Question: The situation like the picture:

and my html to load flash is:
'''
<object classid="clsid:D27CDB6E-AE6D-11cf-96B8-444553540000" width="150" height="150" id="Test">
<param name="movie" value="Test.swf" />
<param name="quality" value="high" />
<param name="bgcolor" value="#ffffff" />
<param name="allowScriptAccess" value="sameDomain" />
<param name="allowFullScreen" value="true" />
<embed src="Test.swf" quality="high" bgcolor="#ffffff"
width="150" height="150" name="Test"
quality="high" allowScriptAccess="sameDomain" allowFullScreen="true"
type="application/x-shockwave-flash"
pluginspage="http://www.adobe.com/go/getflashplayer"
FlashVars="test=123">
</embed>
</object>
'''
I meet the problem first time, can anyone tell me what exactly cause it?
Is the code(such as in actionscript) side or the html tag missing?
My flash player is 11.0.0 above, and when I try other code( other project), it works fine and can right click with settings.
The project can works but I need to show the setting panel some circumstance.
Nether Crome or FireFox I run the flash cannot have the setting...
Thanks in advance.
I also look the article:<URL>
but I don't have Quick time setup in my computer.
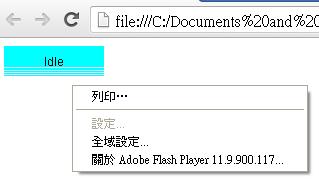
Answer: I find the key point of my html that cause the problem!
The html :
'''
<object classid="clsid:D27CDB6E-AE6D-11cf-96B8-444553540000" width="150" height="150" id="Test">
'''
just need to change the width tag like to be:
'''
<object classid="clsid:D27CDB6E-AE6D-11cf-96B8-444553540000" width="100%" height="150" id="Test">
'''
I have seen that the setting panel have some 'location' in the middle or what, so if I change the width 'too short', the setting panel cannot be click.
I still don't know the real reason, hope somebody face it can try it.